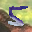
Label: 5